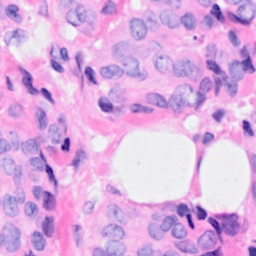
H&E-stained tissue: Breast